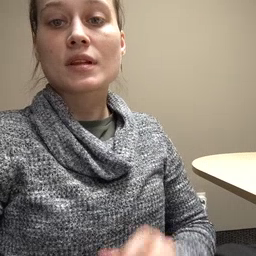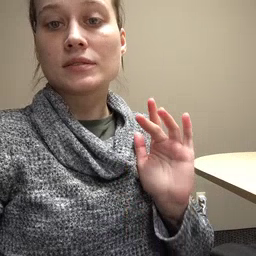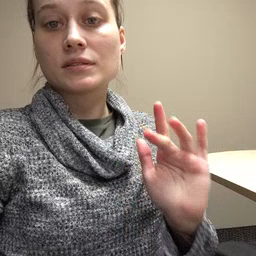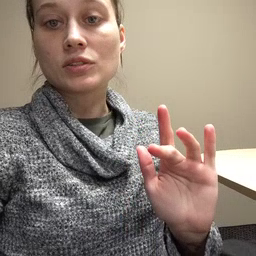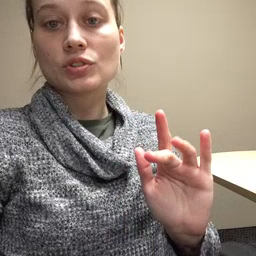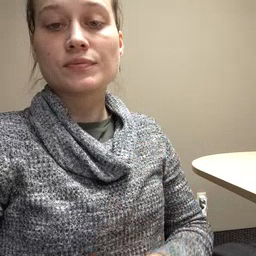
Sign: touch